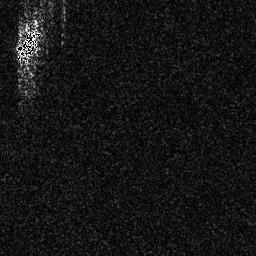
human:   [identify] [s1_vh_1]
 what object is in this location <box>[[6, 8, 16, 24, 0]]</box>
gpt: <ref>1 medium ship at the top left</ref>